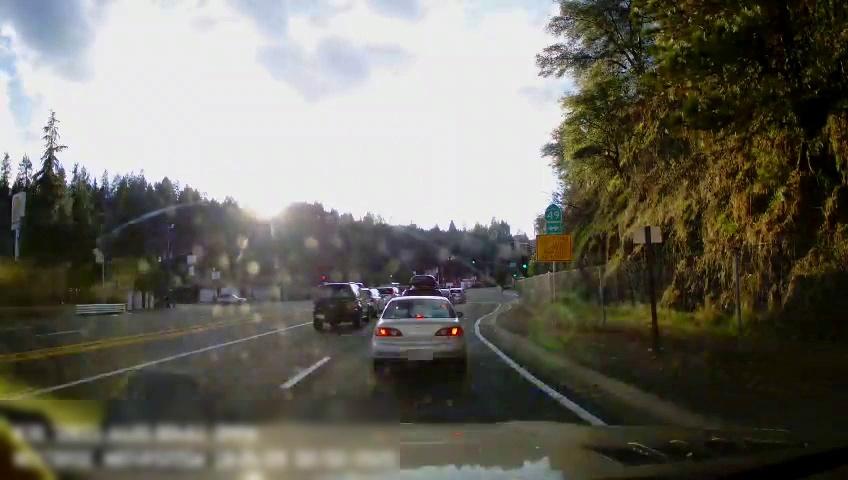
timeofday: Day
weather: Sunny
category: Drivable Space
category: Vehicles | Car
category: Vehicles | SUV
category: Vehicles | Car
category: Vehicles | Car
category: Vehicles | SUV
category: Vehicles | SUV
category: Vehicles | Car
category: Lanes | Opposite Lane
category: Lanes | Opposite Lane
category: Lanes | Current Lane
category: Lanes | Alternate Lane
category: Lanes | Current Lane
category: Lanes | Opposite Lane
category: Lanes | Opposite Lane
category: Traffic | Signs
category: Traffic | Signs
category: Traffic | Signs
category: Traffic | Lights